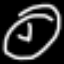
Label: clock